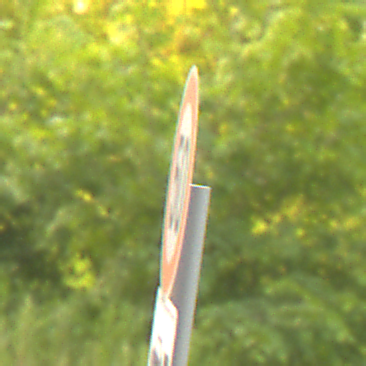
Verkehrszeichen: Geschwindigkeit50
Zusatzzeichen unten: HinweisDurchSinnbild15
Umgebung: Outdoor, RoadRail
Tageszeit: SunriseSunset
Wetter: Clear
Licht: Natural
Jahreszeit: NotSpecified
Kontrast: LowContrast